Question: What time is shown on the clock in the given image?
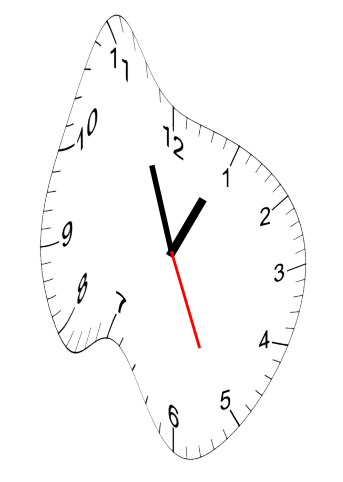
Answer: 12:56:26